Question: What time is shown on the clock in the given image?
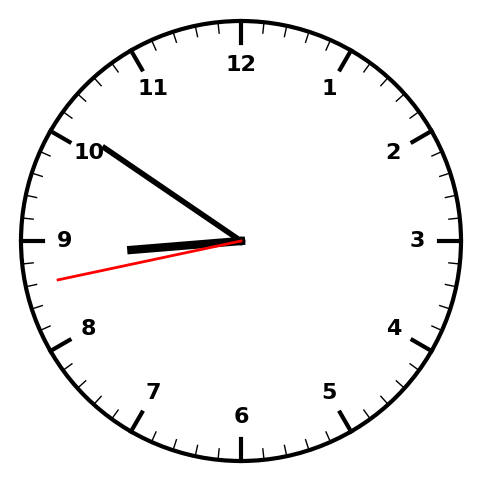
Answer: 08:50:43